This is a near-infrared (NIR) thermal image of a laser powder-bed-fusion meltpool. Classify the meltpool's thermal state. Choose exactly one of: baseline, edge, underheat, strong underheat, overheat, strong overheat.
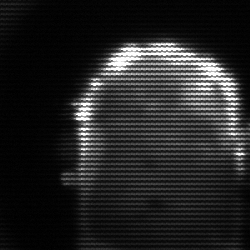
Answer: baseline